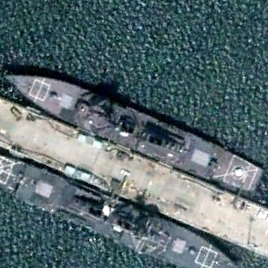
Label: destroyer